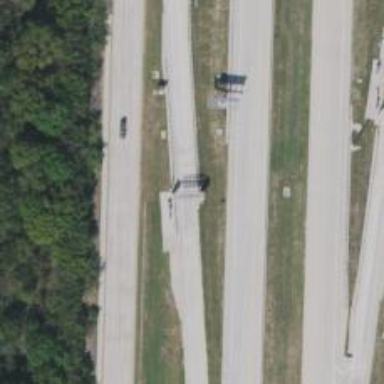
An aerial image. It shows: Toll gantry on the road.